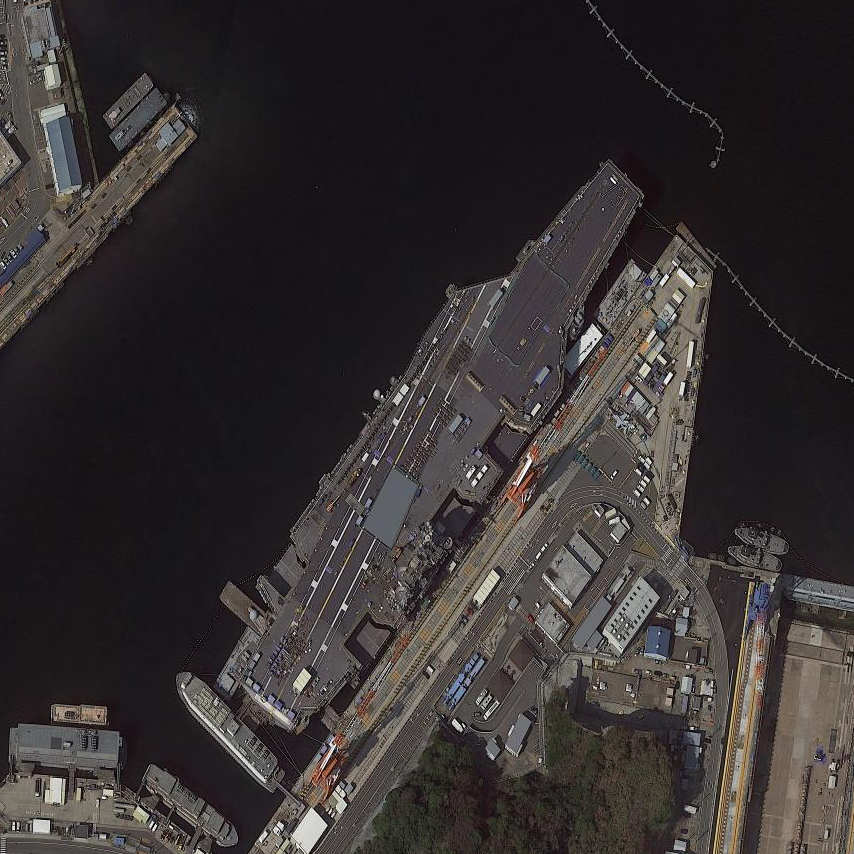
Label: Nimitz-class_aircraft_carrier